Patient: sex F, age 26
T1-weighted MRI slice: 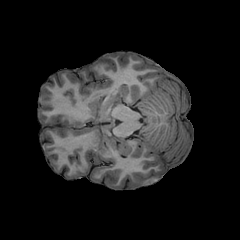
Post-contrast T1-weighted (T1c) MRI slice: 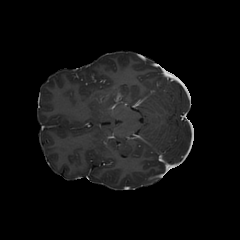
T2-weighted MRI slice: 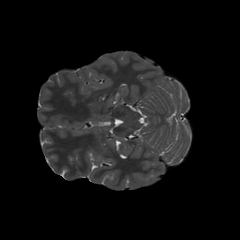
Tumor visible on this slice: no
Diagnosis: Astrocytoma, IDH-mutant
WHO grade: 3